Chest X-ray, PA view. Patient: 13 years old, sex M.
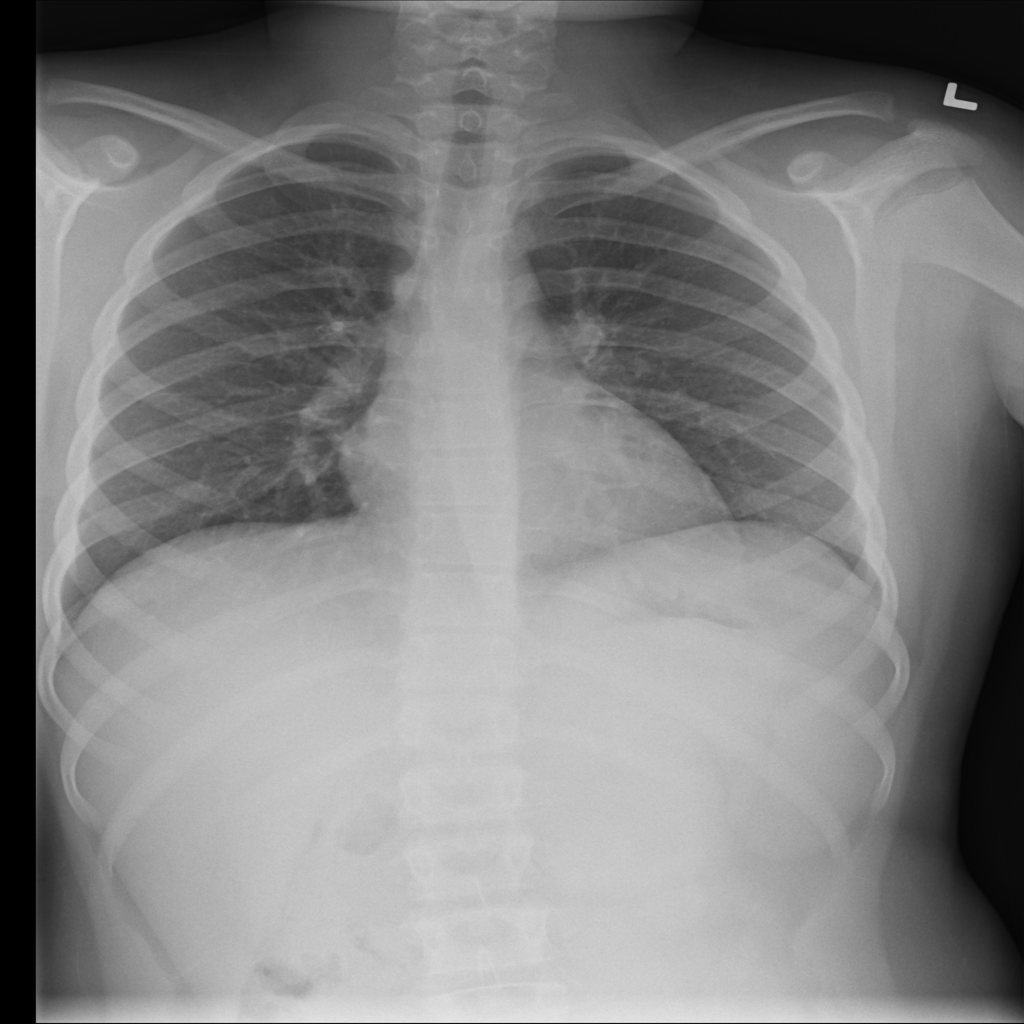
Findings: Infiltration